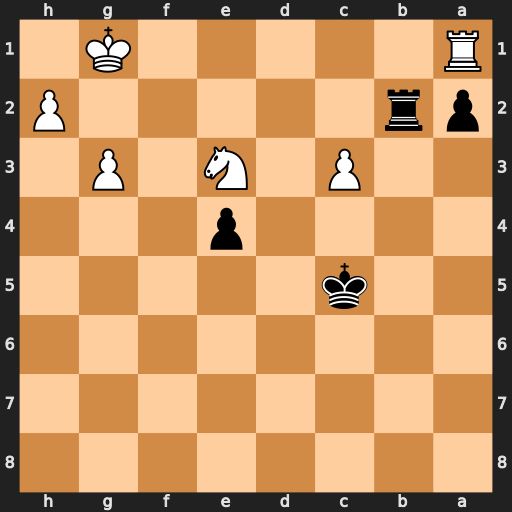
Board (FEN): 8/8/8/2k5/4p3/2P1N1P1/pr5P/R5K1
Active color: b
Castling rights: -
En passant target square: -
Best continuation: Rb1+ Kf2 Rxa1